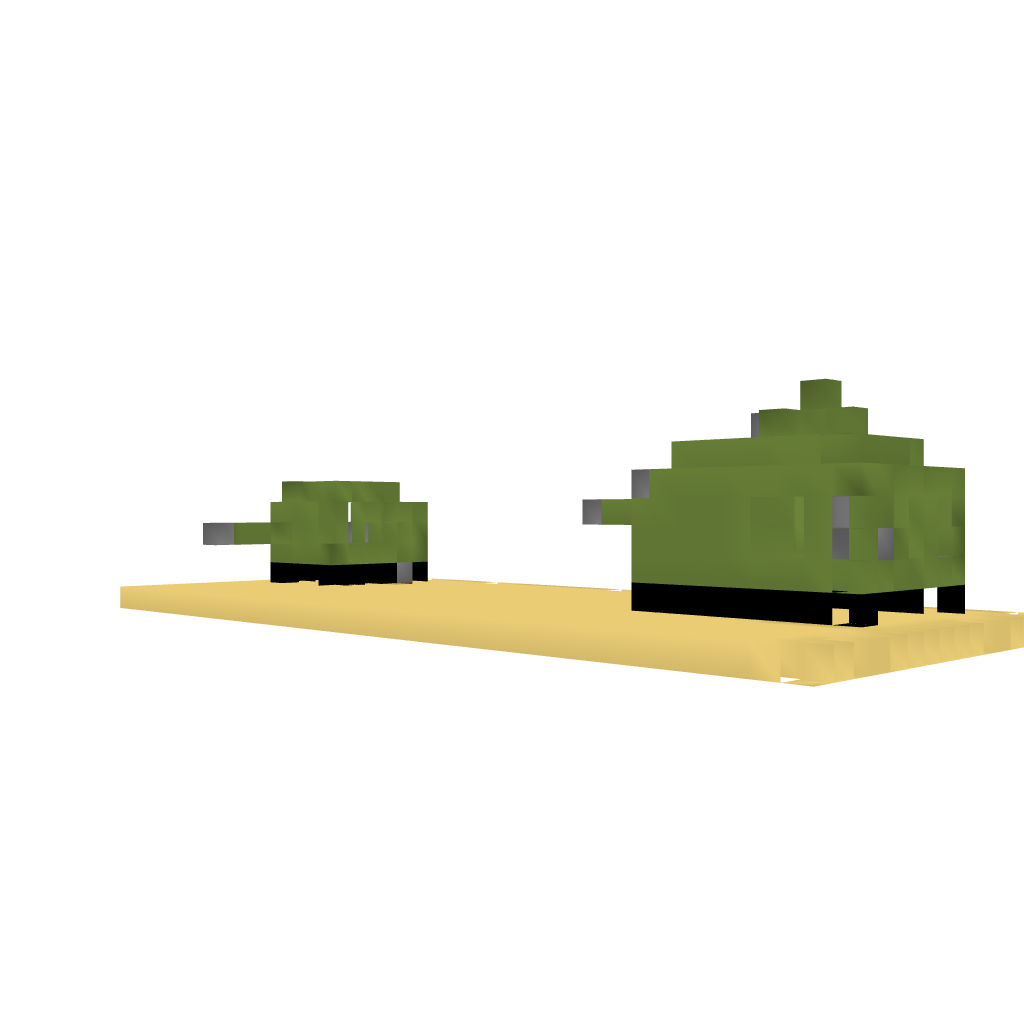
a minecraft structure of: Tank+Cible bad low quality